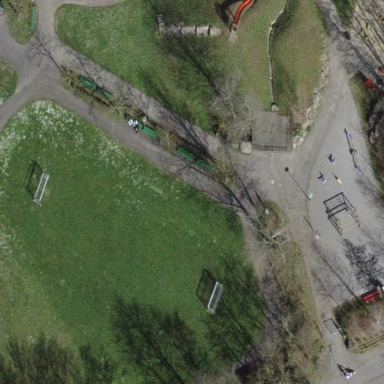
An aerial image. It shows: Playground area for leisure activities on the land.